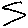
Label: zigzag